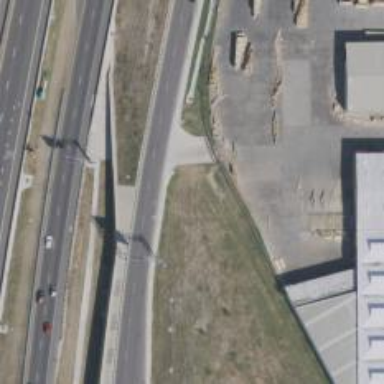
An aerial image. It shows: Secondary road with frontage access.